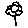
Label: flower